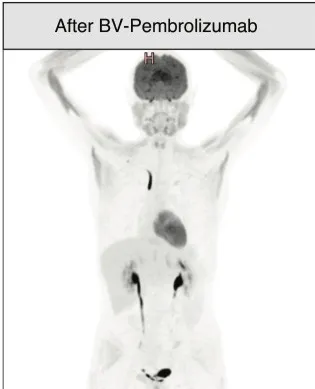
18F-fluorodeoxy-glucose-positron-emission tomography (FDG-PET)-CT images before and after therapy with BV-pembrolizumab. Progression of nodal, and ,bone lesions 11 months after haplo-HSCT, and ,three doses of DLI.
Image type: radiology (pet)